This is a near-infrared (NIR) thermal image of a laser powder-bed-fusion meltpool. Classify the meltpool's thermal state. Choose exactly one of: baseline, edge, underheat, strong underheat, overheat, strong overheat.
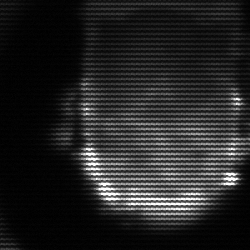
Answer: baseline